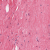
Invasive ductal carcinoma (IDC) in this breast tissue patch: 0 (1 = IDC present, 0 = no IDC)